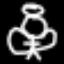
Label: angel